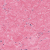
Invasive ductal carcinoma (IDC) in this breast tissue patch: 0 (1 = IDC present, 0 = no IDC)